Question: I'm having an issue in a jQuery UI app I'm writing (a klondike solitaire game) that happens when I'm attempting to drag a part of a flipped over stack from one stack to another. You can see this illustrated in the screenshot below:

The app in its entirety can be found in this Fiddle: <URL>
I have an idea of what's going wrong but not sure how to engineer it to work as expected.
I initially tried to fix it by adding a class to the hovered over droppable but this only works to the extent that I have to have the draggable at least 50% over the droppable (because I'm using intersect mode on the tolerance option) before the draggable comes to the front. The relevant code:
'''
$('.drop-area').droppable({
over: function (event, ui) {
$(this).closest('.main-stack').addClass('droppable-above');
},
out: function (event, ui) {
$('.main-stack').removeClass('droppable-above');
},
drop: function (event, ui) {
$('.main-stack').removeClass('droppable-above');
...
'''
My guess of what's going on is that the stacks with class .main-stack are absolutely positioned layers with their own z-index values (though not explicitly set in my css) and thus the z-index of the draggable has no bearing on whether it will be above or below a particular .main-stack
Any further clarification on what's going on and what can be done to fix it would be much appreciated.
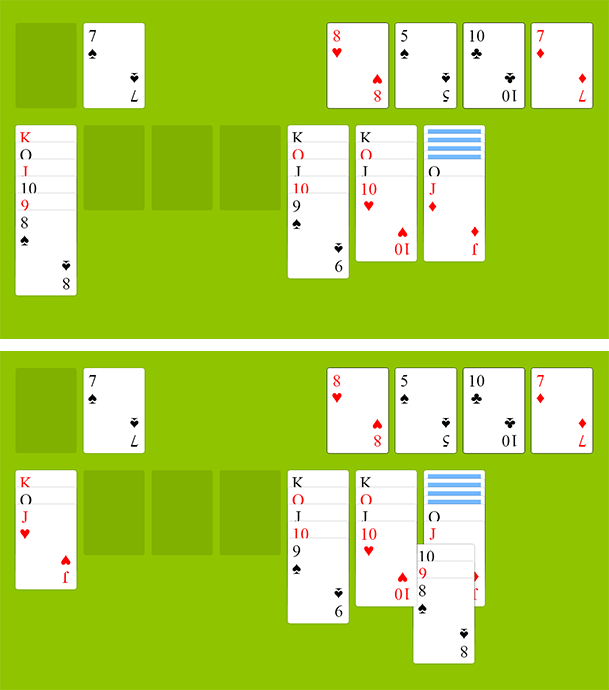
Answer: A solution came to me shortly after I posted the question.
I added this to the start: method of the draggable initialization:
'''
if ($(this).closest('.main-stack').length) {
$(this).closest('.main-stack').addClass('dragging-card');
$(this).closest('.main-stack').siblings().removeClass('dragging-card');
}
'''
So my code became:
'''
$('.card').draggable({
start: function (event, ui) {
positionTop = $(this).css('top');
// On drag start check each stack for an empty stack
$('.main-stack').each(function () {
if (!$(this).find('.card').length) {
$(this).droppable('option', 'disabled', false);
return false;
}
});
// If dragging from a main stack
if ($(this).closest('.main-stack').length) {
// Set the class of the draggable's containing stack
$(this).closest('.main-stack').addClass('dragging-card');
$(this).closest('.main-stack').siblings().removeClass('dragging-card');
}
},
'''
And my CSS changed to:
'''
.under-card {
z-index: 1000!important;
}
.ui-front, .top-card {
z-index: 1001!important;
}
.dragging-card {
z-index: 1002!important;
}
.ui-draggable-dragging {
z-index: 1003!important;
}
'''